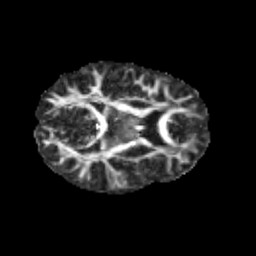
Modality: FA
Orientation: axial
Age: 12
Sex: female
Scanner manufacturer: siemens
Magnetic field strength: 3 T
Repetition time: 3.8 s
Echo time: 0.07 s